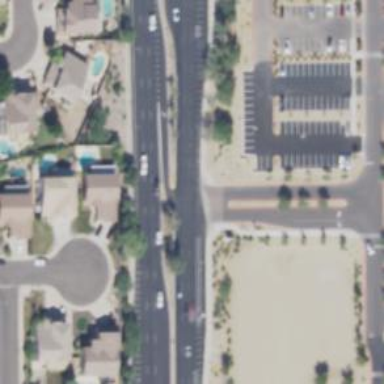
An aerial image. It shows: Secondary link road with asphalt surface.